Частица массы $m$ с зарядом $q$ движется с постоянной по модулю скоростью в области пространства, где имеются три взаимно перпендикулярных поля: электрическое с напряженностью $E$, магнитное с индукцией $B$ и поле тяжести $g$ (см. рисунок).  В некоторый момент поля $E$ и $B$ выключают. Минимальная кинетическая энергия частицы в процессе движения составляет половину начальной.
Найдите проекции скорости частицы на направления полей $\vec{E}$, $\vec{B}$ и $\vec{g}$ в момент выключения полей.
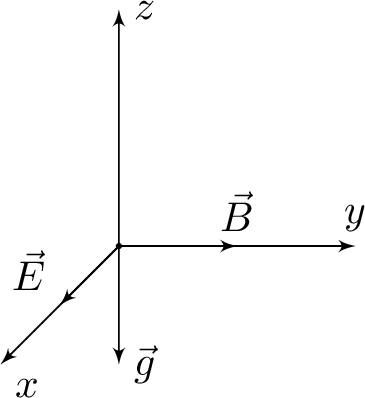
Решение: Результирующая сила $\vec{F}$, действующая на частицу со стороны полей $\vec{E}$ и $\vec{g}$, постоянна по модулю и направлению. Сила Лоренца не совершает работы, поэтому частица должна двигаться в плоскости, перпендикулярной силе $F$, чтобы не изменялась абсолютная величина ее скорости. Вектор магнитной индукции тоже лежит в этой плоскости, значит, частица движется прямолинейно, то есть результирующая всех сил равна нулю. Запишем это условие в проекции на ось $O x$ : $$ m \frac{d^{2} x}{d t^{2}}=q E-q v_{z} B=0, \text { откуда } v_{z}=\frac{E}{B} . $$ Когда кинетическая энергия достигает минимума, скорость частицы направлена горизонтально. В начальный момент времени кинетическая энергия частицы в $2$ раза больше, значит, вертикальная и горизонтальная составляющие начальной скорости одинаковые. Поэтому $v_{0}=\sqrt{2} v_{z}=\frac{E \sqrt{2}}{B}$. При движении в скрещенных полях силы, действующие на частицу вдоль оси $O z$, скомпенсированы: $$ m g=q v_{x} B, \text { откуда } v_{x}=\frac{m}{q} \frac{g}{B} . $$ Составляющую скорости $v_{y}$ найдем из условия $v_{x}^{2}+v_{y}^{2}+v_{z}^{2}=v_{0}^{2}$. Откуда следует $$ v_{y}=\sqrt{\left(\frac{E}{B}\right)^{2}-\left(\frac{m}{q} \frac{g}{B}\right)^{2}} . $$
Ответ: $$ v_{z}=\frac{E}{B} . $$ $$ v_{x}=\frac{m}{q} \frac{g}{B} . $$ $$ v_{y}=\sqrt{\left(\frac{E}{B}\right)^{2}-\left(\frac{m}{q} \frac{g}{B}\right)^{2}} . $$
Темы:
T, Механика, Динамика, Всероссийские, Движение в ЭМ полях